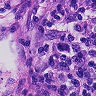
Metastatic tissue present: yes